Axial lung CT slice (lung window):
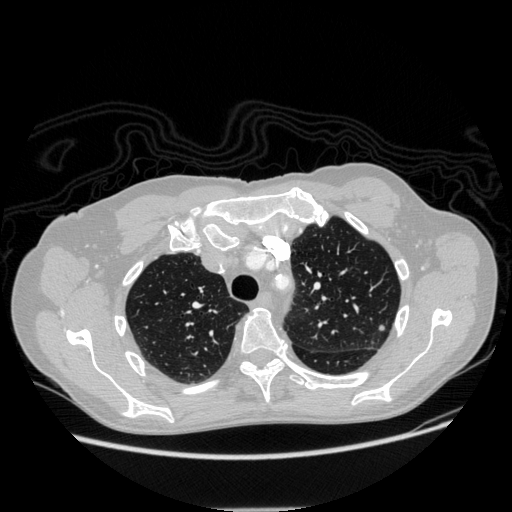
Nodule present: yes
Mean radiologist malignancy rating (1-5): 3